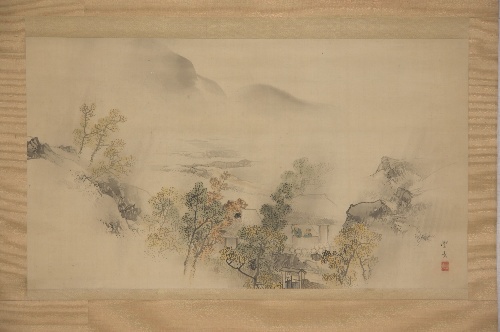
Artist: Okamoto Toyohiko
Artist bio: 1773–1845
Date: 19th century
Object type: Hanging scroll
Classification: Paintings
Medium: Hanging scroll; ink and color on silk
Culture: Japan
Period: Edo period (1615–1868)
Dimensions: 15 3/4 x 27 3/4 in. (40 x 70.5 cm)
Department: Asian Art
Credit line: The Howard Mansfield Collection, Purchase, Rogers Fund, 1936
Accession year: 1936
Repository: Metropolitan Museum of Art, New York, NY
Tags: Landscapes